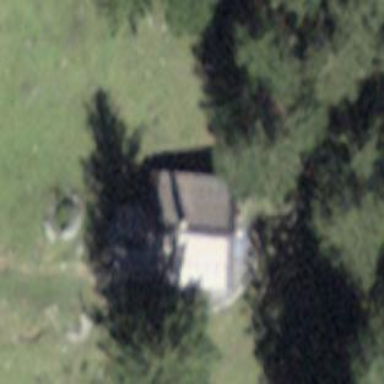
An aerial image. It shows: Rural barn.